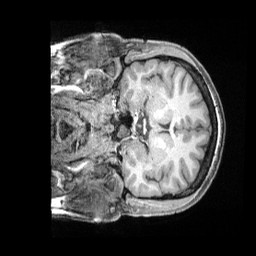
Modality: T1w
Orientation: coronal
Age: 35
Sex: female
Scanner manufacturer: siemens
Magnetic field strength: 3 T
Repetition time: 2 s
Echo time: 0.00211 s